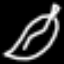
Label: leaf